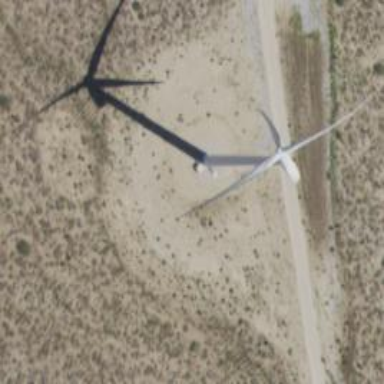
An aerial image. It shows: Wind turbine generator that utilizes wind as its source for generating electricity. It is of the horizontal axis type.